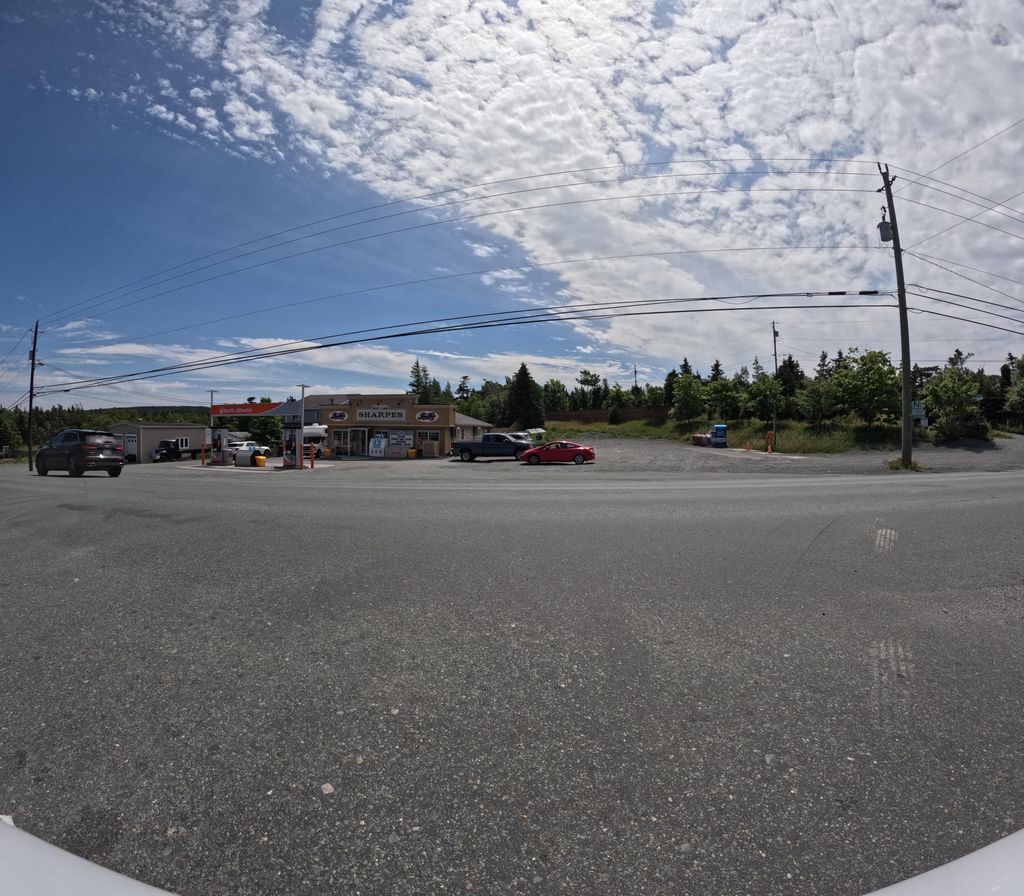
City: st_johns